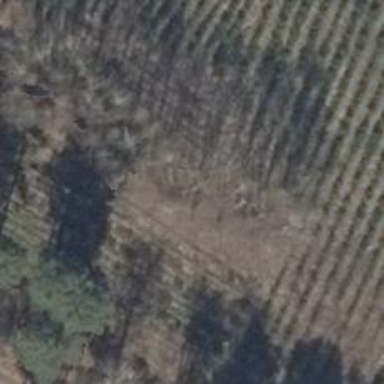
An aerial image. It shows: Row of deciduous broadleaved trees.